Question:
I've just noticed that with Yahoo's new email interface upgrade, they've used a blur effect on the background image for one of the GUI windows. I really like this effect and previously thought it to be completely impossible with javascript and css.
THis is actually an interesting case. When the page first loads, the full image is blurry, and if you look in the sources, you'll see that there is a blurry version of the image saved. After the page loads, the page goes clear excluding the GUI area which stays blurry. Also opening chrome web tools causes the entire page background to go blurry again.
I still haven't figured this out.
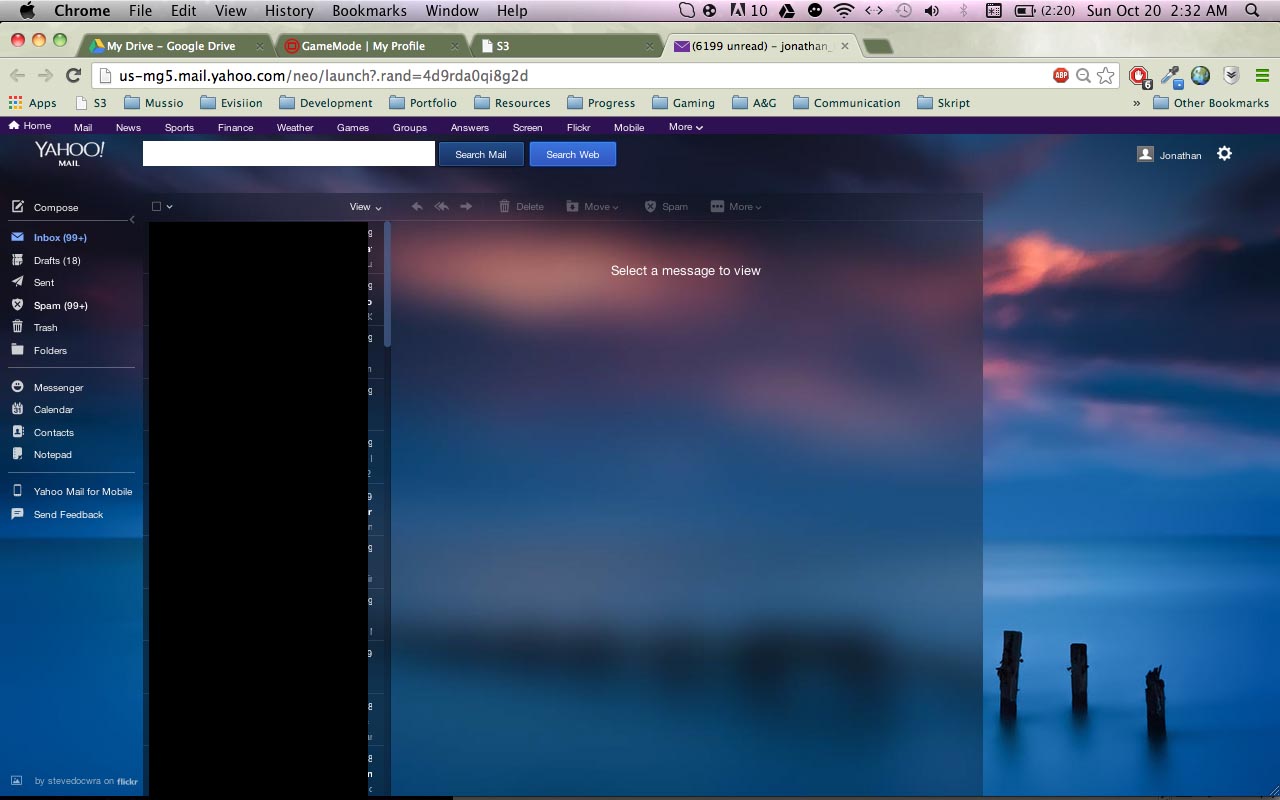
Answer: In the comments people mention CSS3 blur filter. But, you mention that Yahoo serves two versions of the image - blurred and non-blurred. The reason for the 2 images is that they probably implemented it without using CSS3 blur filter (or at least have a fallback for browsers that don't support blur filters). You could have implemented this effect way back in 1999.
So, here's how you can do it the "classic" way without CSS filters - using good old CSS hackery.
The basic idea for the effect is similar to the sliding window technique and sprites - whereby you use css background positioning to expose or hide portions of the background image.
For this effect, the structure is simply:
'''
______________________________________
| main background image |
| |
| _____________________ |
| | inner div with | |
| | blurry background | |
| | image | |
| | | |
| | | |
| |_____________________| |
| |
|______________________________________|
'''
Now, here's the trick:
1. The main background is simply set at 0 0. Nothing unusual
2. The inner div has x and y offset of x y (via top,left or margins or padding)
3. Background of the inner div uses the blurry image.
4. To make the inner div look like part of the main background set the background-position to -x -y
Simple example
'''
#main {
position: absolute;
background: url("background.jpg");
}
#inner {
position: absolute;
left: 20px;
top: 30px;
background: url("blurry_background.jpg") -20px -30px;
}
'''